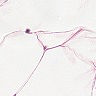
Metastatic tissue present: no